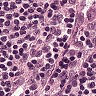
Metastatic tissue present: no